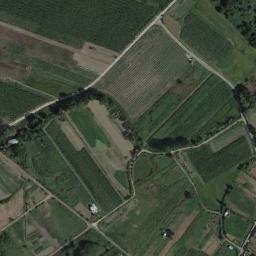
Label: terrace